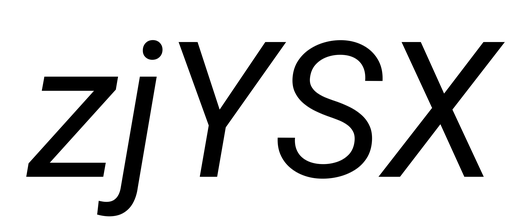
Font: Roboto-Italic_Italic